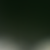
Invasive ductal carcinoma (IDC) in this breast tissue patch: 0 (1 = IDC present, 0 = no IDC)